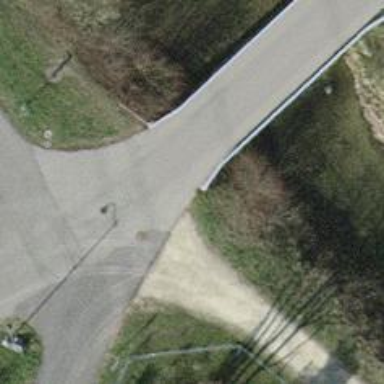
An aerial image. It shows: Paved residential road with bridge. There are agricultural surroundings nearby.